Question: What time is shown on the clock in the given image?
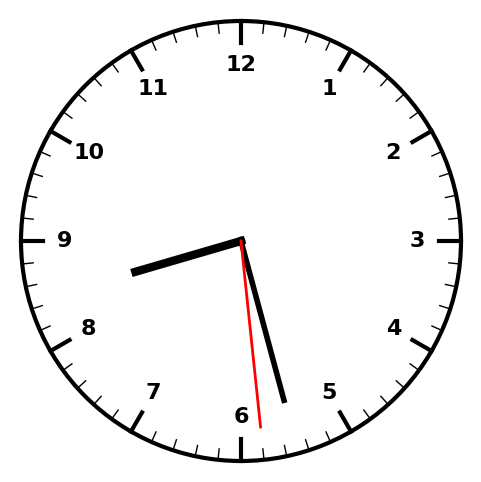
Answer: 08:27:29